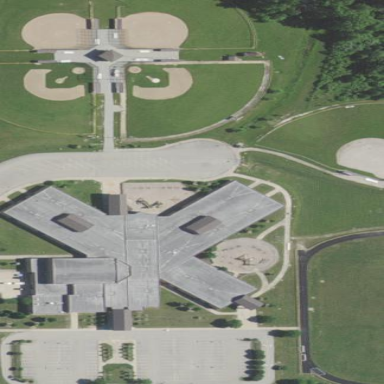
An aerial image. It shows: School.